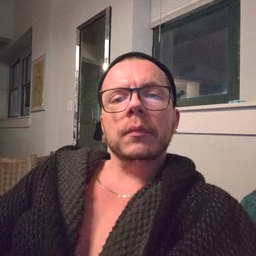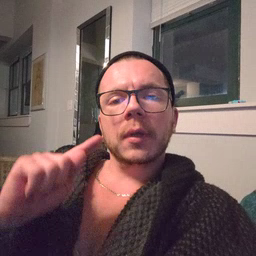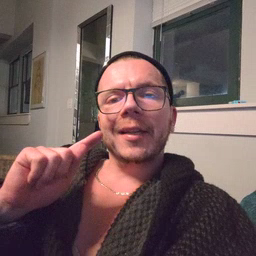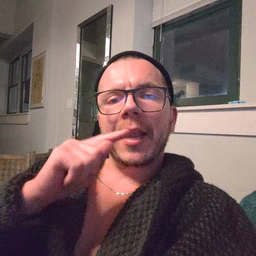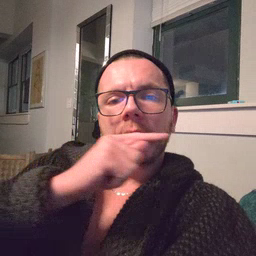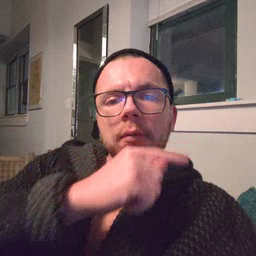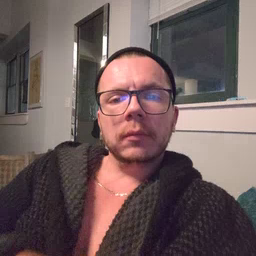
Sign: carrot